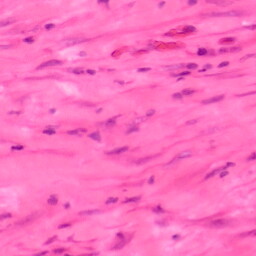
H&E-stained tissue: Colon